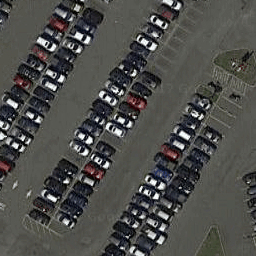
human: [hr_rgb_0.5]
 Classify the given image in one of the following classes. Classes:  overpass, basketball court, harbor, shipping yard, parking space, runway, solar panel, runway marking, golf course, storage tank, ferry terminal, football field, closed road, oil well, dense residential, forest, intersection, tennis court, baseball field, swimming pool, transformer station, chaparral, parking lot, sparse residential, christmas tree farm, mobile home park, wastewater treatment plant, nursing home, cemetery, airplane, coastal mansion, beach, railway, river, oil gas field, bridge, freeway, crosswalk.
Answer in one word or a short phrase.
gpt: parking lot